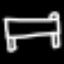
Label: bed